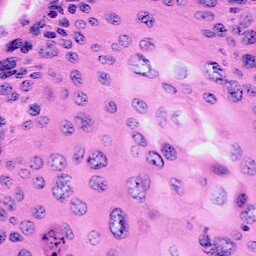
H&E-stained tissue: Cervix